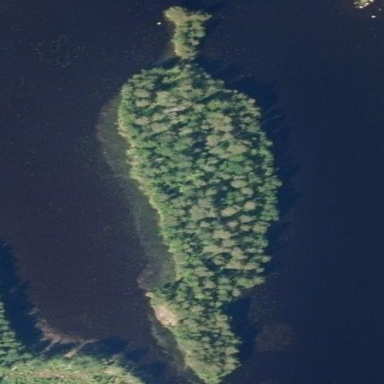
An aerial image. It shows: Image showing island.